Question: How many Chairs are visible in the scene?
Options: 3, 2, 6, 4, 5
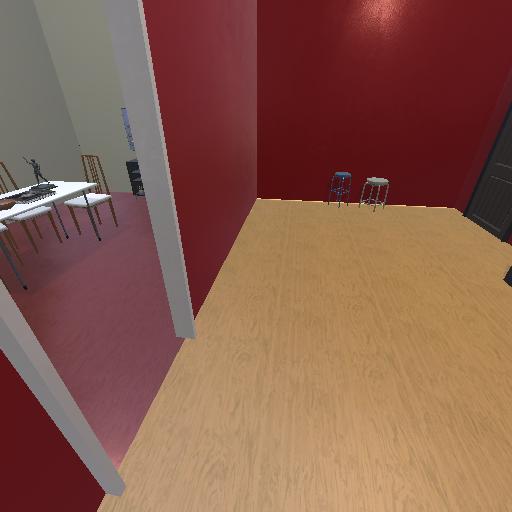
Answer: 3